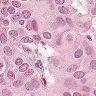
Metastatic tissue present: yes